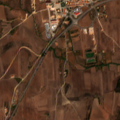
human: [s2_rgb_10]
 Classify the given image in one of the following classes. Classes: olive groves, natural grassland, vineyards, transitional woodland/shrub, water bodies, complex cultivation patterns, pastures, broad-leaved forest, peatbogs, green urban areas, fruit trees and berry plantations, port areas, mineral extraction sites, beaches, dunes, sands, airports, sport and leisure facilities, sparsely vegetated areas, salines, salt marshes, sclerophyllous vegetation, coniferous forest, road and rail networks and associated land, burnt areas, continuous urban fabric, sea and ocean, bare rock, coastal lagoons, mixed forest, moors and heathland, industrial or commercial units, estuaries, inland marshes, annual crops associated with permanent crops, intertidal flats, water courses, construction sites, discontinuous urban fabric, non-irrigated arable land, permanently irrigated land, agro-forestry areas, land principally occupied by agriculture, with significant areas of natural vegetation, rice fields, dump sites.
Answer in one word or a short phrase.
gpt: discontinuous urban fabric, non-irrigated arable land, sclerophyllous vegetation